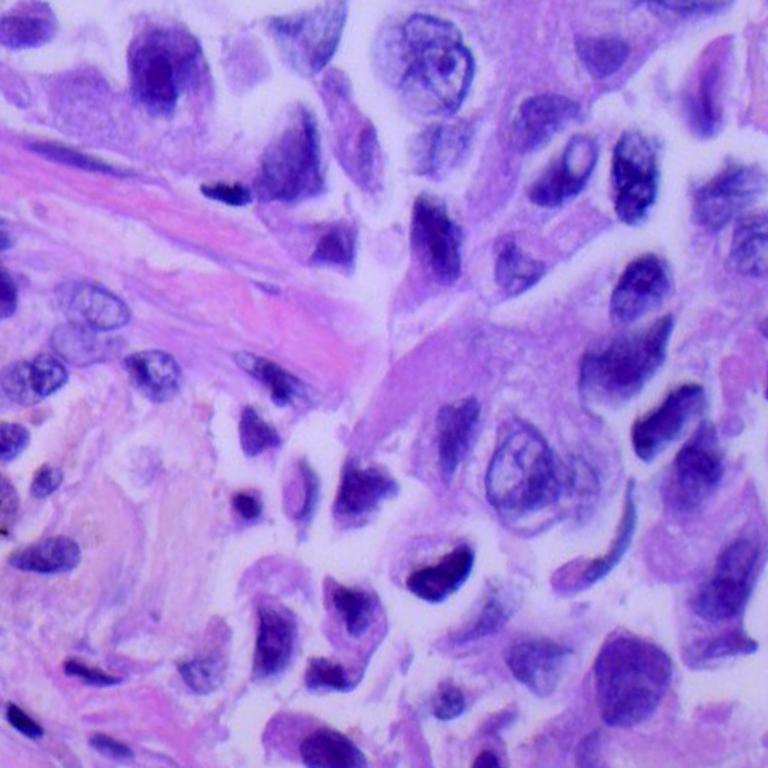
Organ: lung
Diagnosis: adenocarcinomas